Interaction volume radius: 5 \u00c5
Interaction volume height: 30 \u00c5
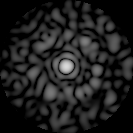
Disorder parameter: 0.8056